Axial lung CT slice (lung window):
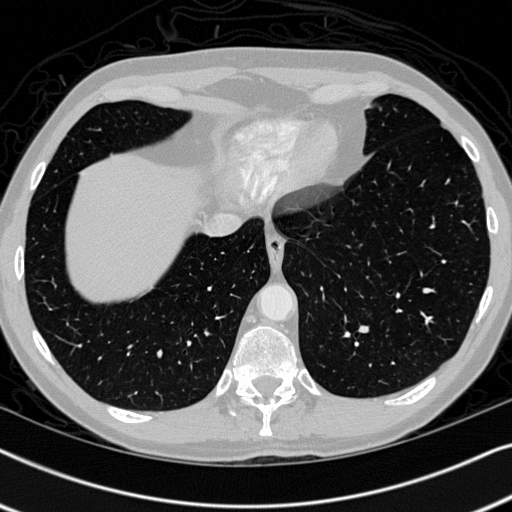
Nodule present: no